Question: In MS Excel, I need to separate text by comma, extract three things from right and put them in three different columns i.e. city, State and Country.
Problem: In the original text which is the full address, I sometimes get only the country or only the state. Also, the length of the full address is varied.

and Here's the actual <URL>.
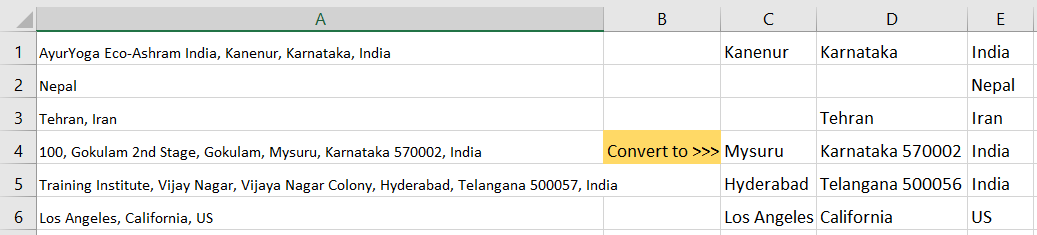
Answer: First enter the following three user defined functions in a standard module:
'''
Public Function LastWord(s As String) As String
Dim arr
s = ", , , , , " & s
arr = Split(s, ", ")
LastWord = arr(UBound(arr))
End Function
Public Function NLastWord(s As String) As String
Dim arr
s = ", , , , , " & s
arr = Split(s, ", ")
NLastWord = arr(UBound(arr) - 1)
End Function
Public Function NNLastWord(s As String) As String
Dim arr
s = ", , , , , " & s
arr = Split(s, ", ")
NNLastWord = arr(UBound(arr) - 2)
End Function
'''
then in enter:
'''
=lastword(A1)
'''
and copy downward. In enter:
'''
=NLastWord(A1)
'''
and copy downwards. In enter:
'''
=NNLastWord(A1)
'''
and copy downwards:
<URL>